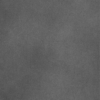
Label: dusty